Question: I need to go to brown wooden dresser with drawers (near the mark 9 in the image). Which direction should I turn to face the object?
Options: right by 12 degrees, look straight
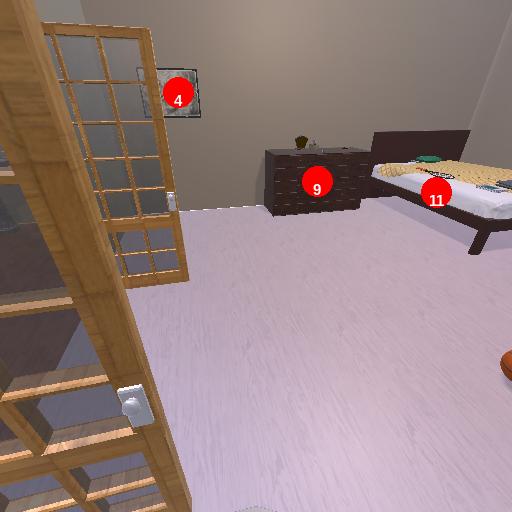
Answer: right by 12 degrees